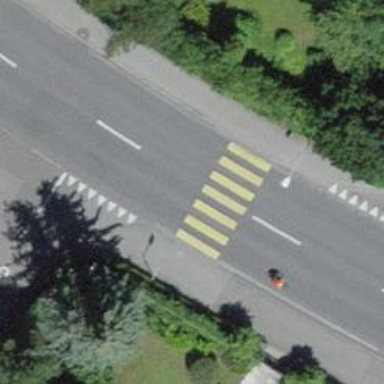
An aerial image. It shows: Marked road crossing.